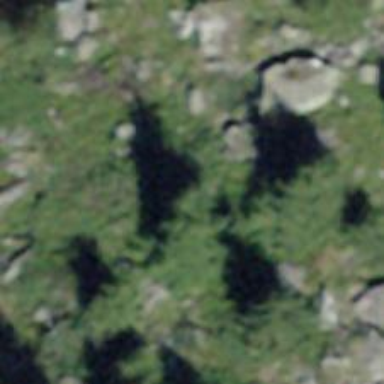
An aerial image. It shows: Needle-leaved tree in natural setting.